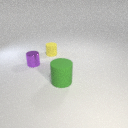
small purple metal cylinder in front of small yellow rubber cylinder